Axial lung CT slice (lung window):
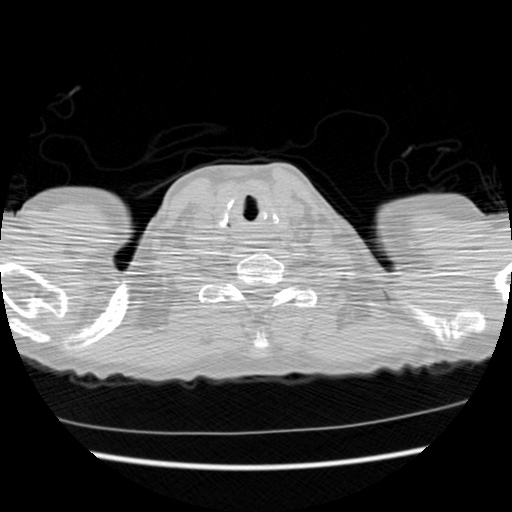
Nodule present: no